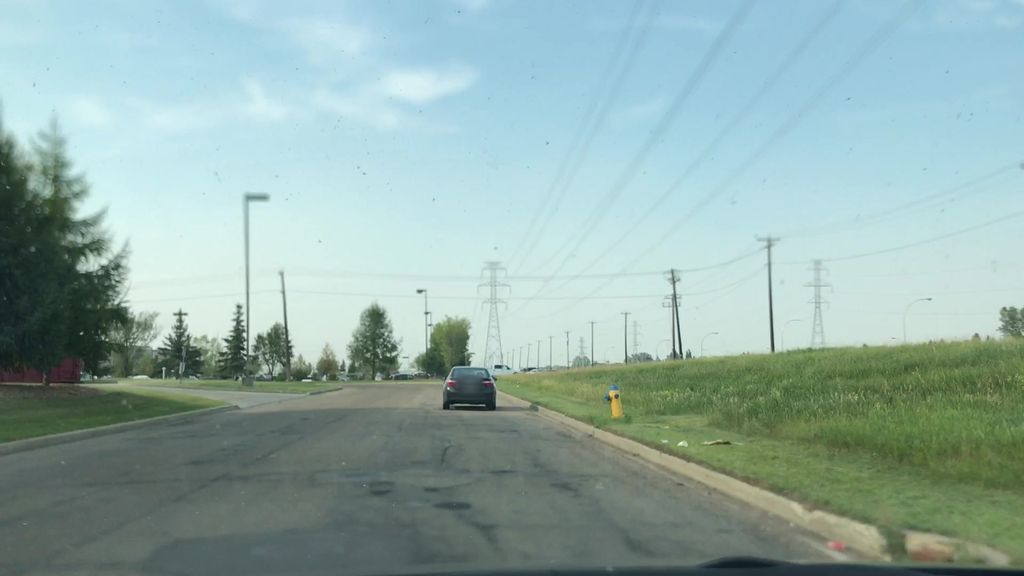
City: edmonton